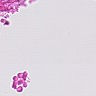
Metastatic tissue present: no